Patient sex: M
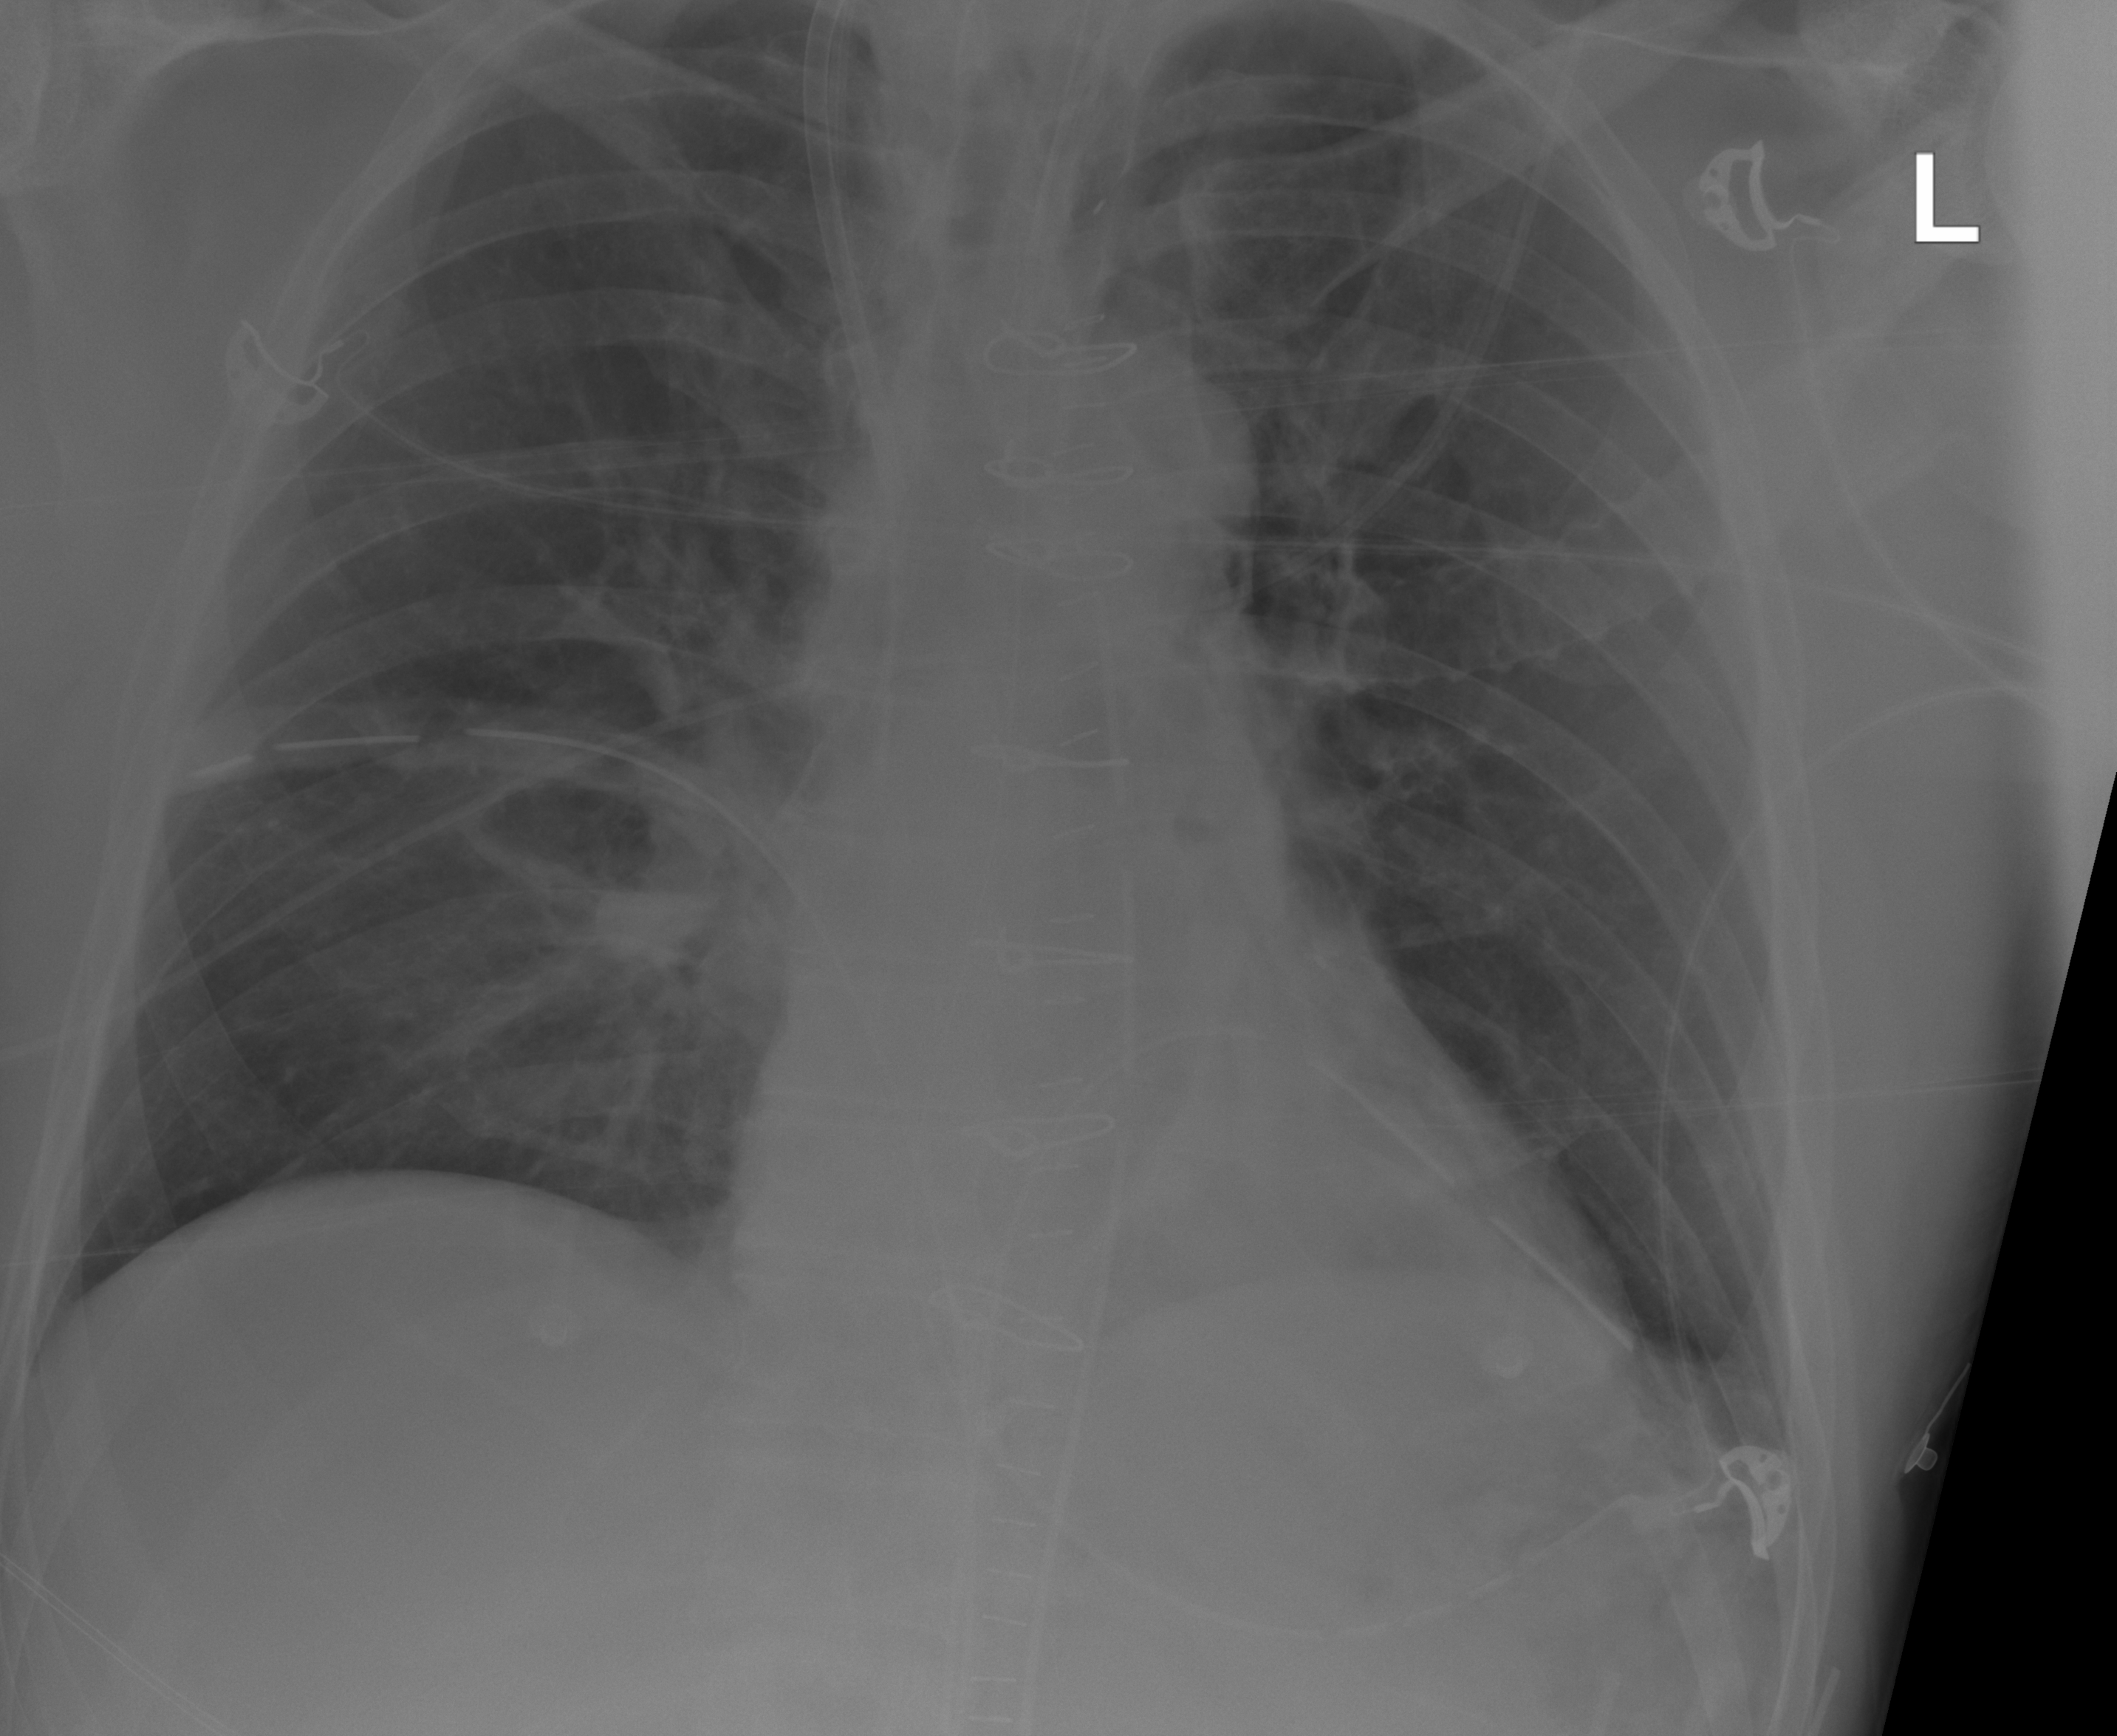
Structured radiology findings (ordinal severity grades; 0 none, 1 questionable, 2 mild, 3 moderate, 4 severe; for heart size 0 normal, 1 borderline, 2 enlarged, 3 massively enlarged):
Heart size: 0
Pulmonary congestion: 2
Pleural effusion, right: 0
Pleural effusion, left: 1
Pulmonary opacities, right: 0
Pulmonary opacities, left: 0
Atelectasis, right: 2
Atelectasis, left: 2